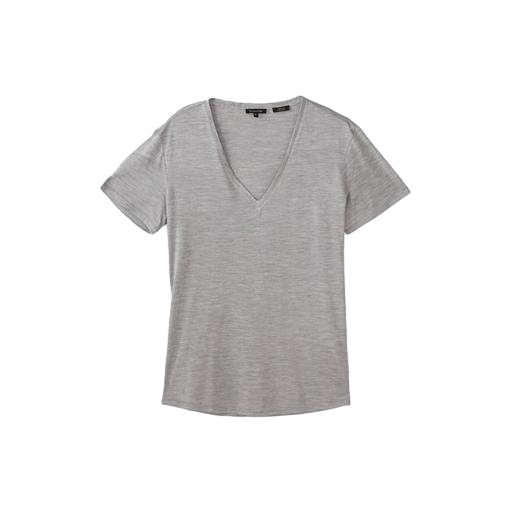
slub v-neck tee, gray pima sleeve tee, gray v neck t shirt, white background